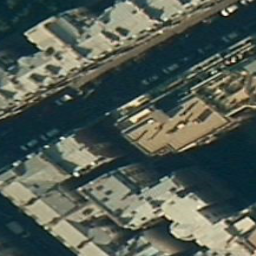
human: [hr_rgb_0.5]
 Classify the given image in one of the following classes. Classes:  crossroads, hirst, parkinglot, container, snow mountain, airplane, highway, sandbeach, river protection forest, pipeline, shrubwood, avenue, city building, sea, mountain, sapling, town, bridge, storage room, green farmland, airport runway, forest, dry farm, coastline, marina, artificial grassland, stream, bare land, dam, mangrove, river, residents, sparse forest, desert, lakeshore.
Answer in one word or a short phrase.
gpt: city building